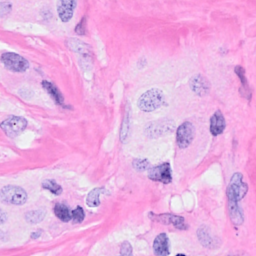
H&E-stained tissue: Breast